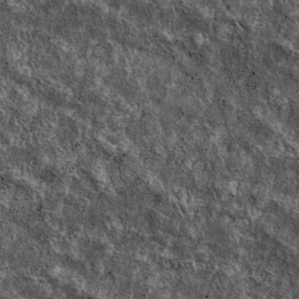
Label: non_frost